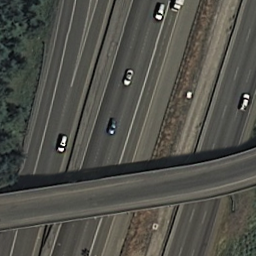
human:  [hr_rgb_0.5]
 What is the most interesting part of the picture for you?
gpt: overpass